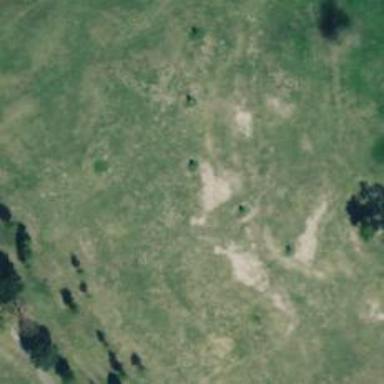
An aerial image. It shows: Grassy area used as driving range for golf.